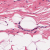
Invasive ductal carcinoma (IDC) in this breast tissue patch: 0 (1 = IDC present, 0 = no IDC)